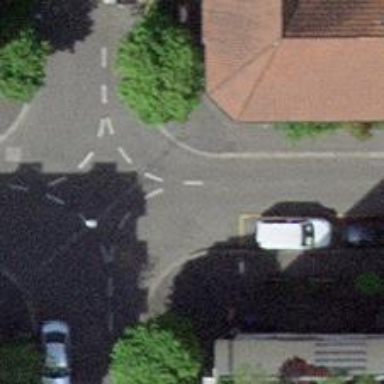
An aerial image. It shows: Residential road with asphalt surface. There are sidewalks on both sides and opposite cycleway.